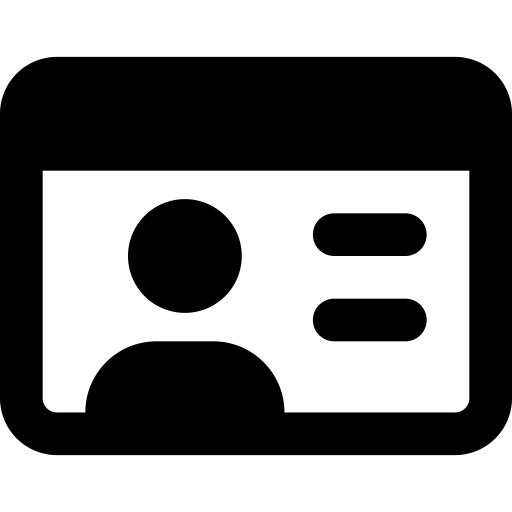
Tags: icon, FontAwesome, fa-icon, outline, id, card